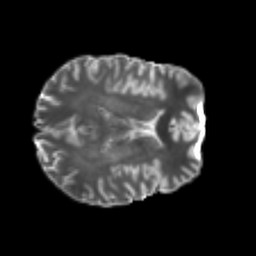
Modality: T2w
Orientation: axial
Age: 24
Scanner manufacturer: philips
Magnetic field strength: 3 T
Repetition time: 8.6 s
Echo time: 0.127 s